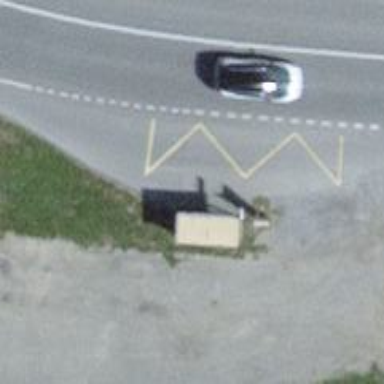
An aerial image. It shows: Shelter.